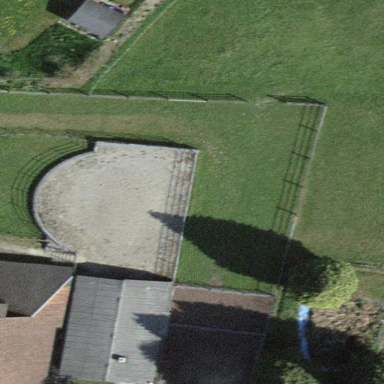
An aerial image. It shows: Equestrian pitch for leisure land sports.